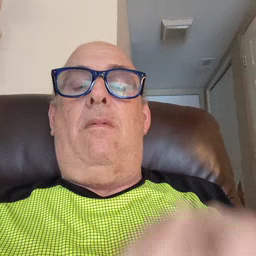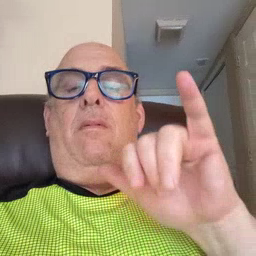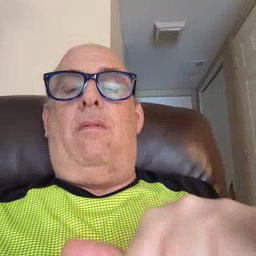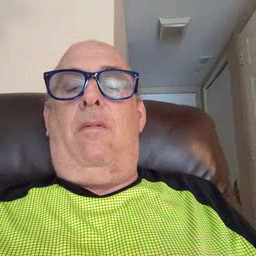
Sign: stay